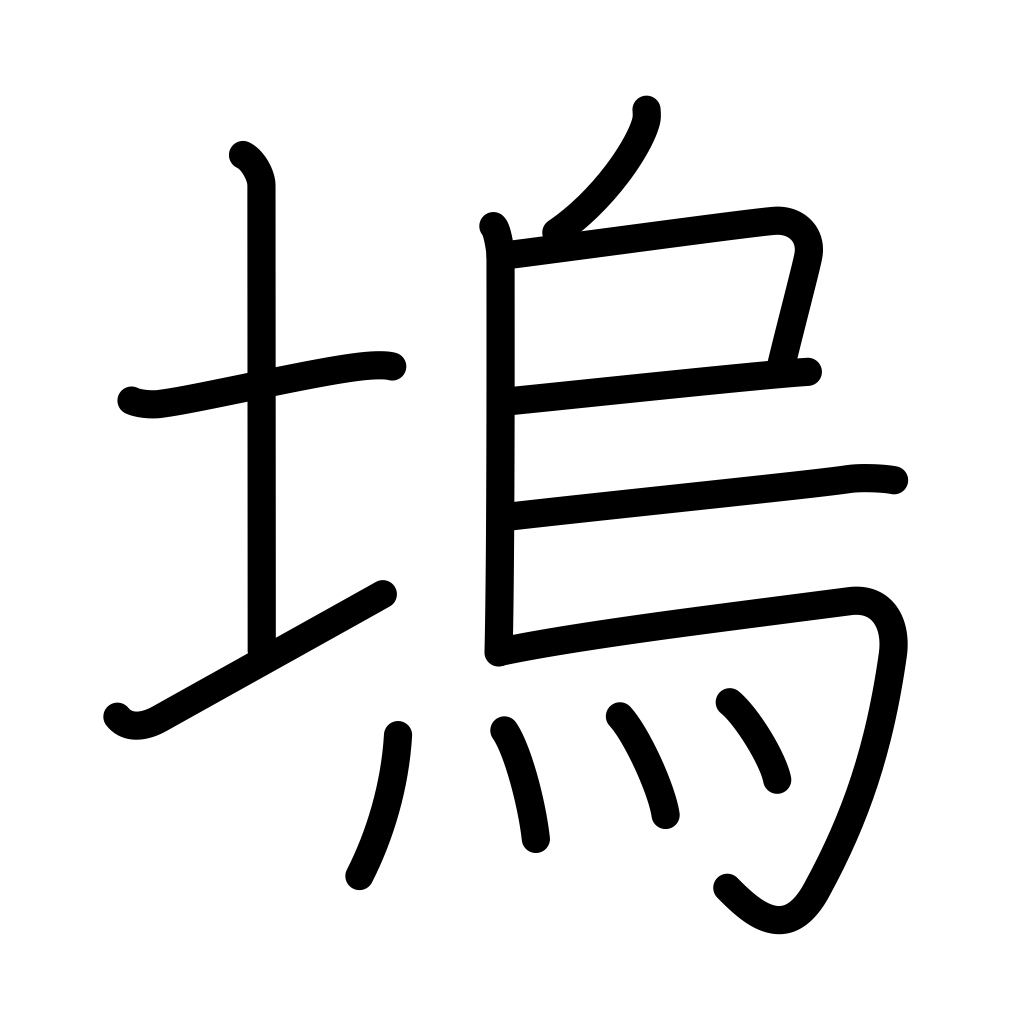
Meaning: fortress embankment, village